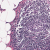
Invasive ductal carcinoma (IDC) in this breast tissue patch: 0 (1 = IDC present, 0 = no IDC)